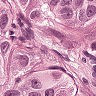
Metastatic tissue present: yes